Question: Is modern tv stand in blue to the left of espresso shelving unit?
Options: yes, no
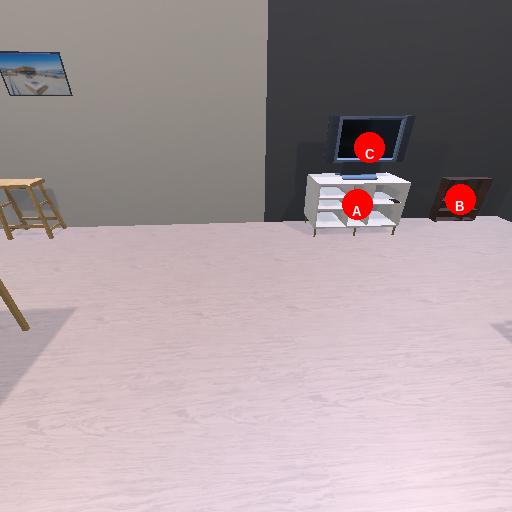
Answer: yes